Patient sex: F
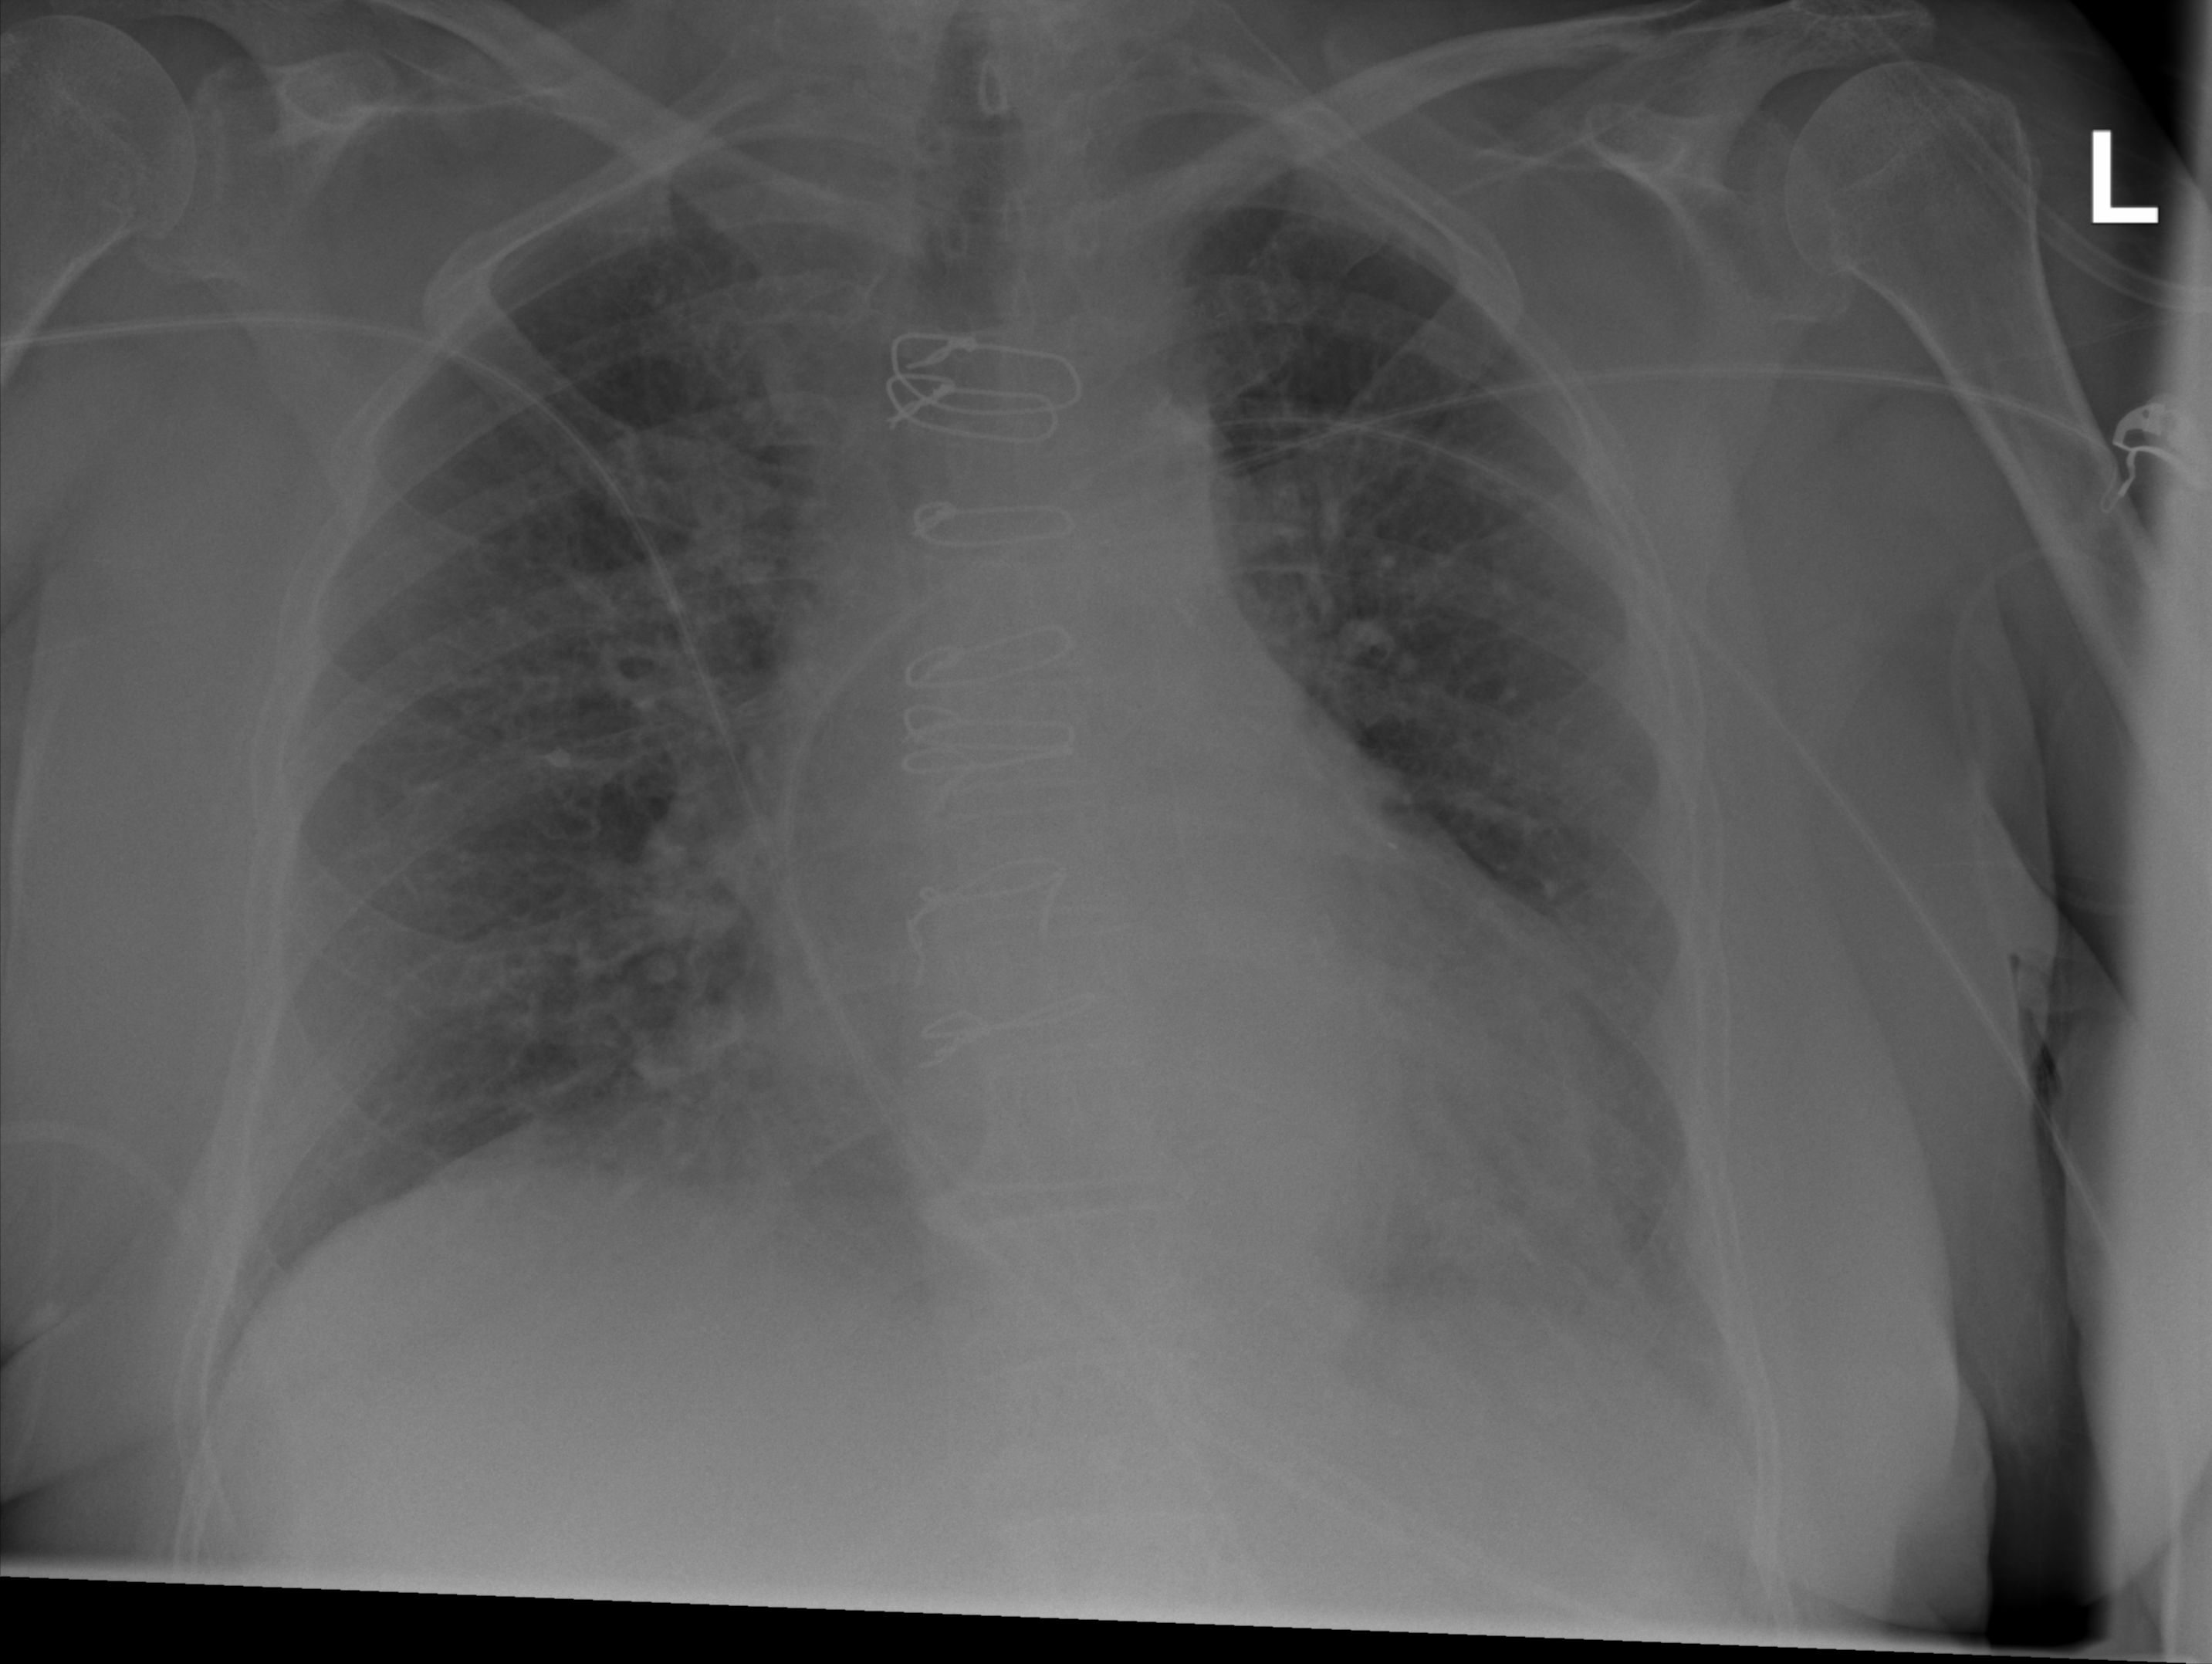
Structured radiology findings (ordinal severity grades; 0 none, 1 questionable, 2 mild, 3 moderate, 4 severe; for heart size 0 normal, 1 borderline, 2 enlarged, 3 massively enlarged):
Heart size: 1
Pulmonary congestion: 2
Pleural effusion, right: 1
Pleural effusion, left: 2
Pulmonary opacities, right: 1
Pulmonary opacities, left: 1
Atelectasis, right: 0
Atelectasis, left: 2